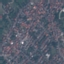
Land use / land cover class: Residential